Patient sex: M
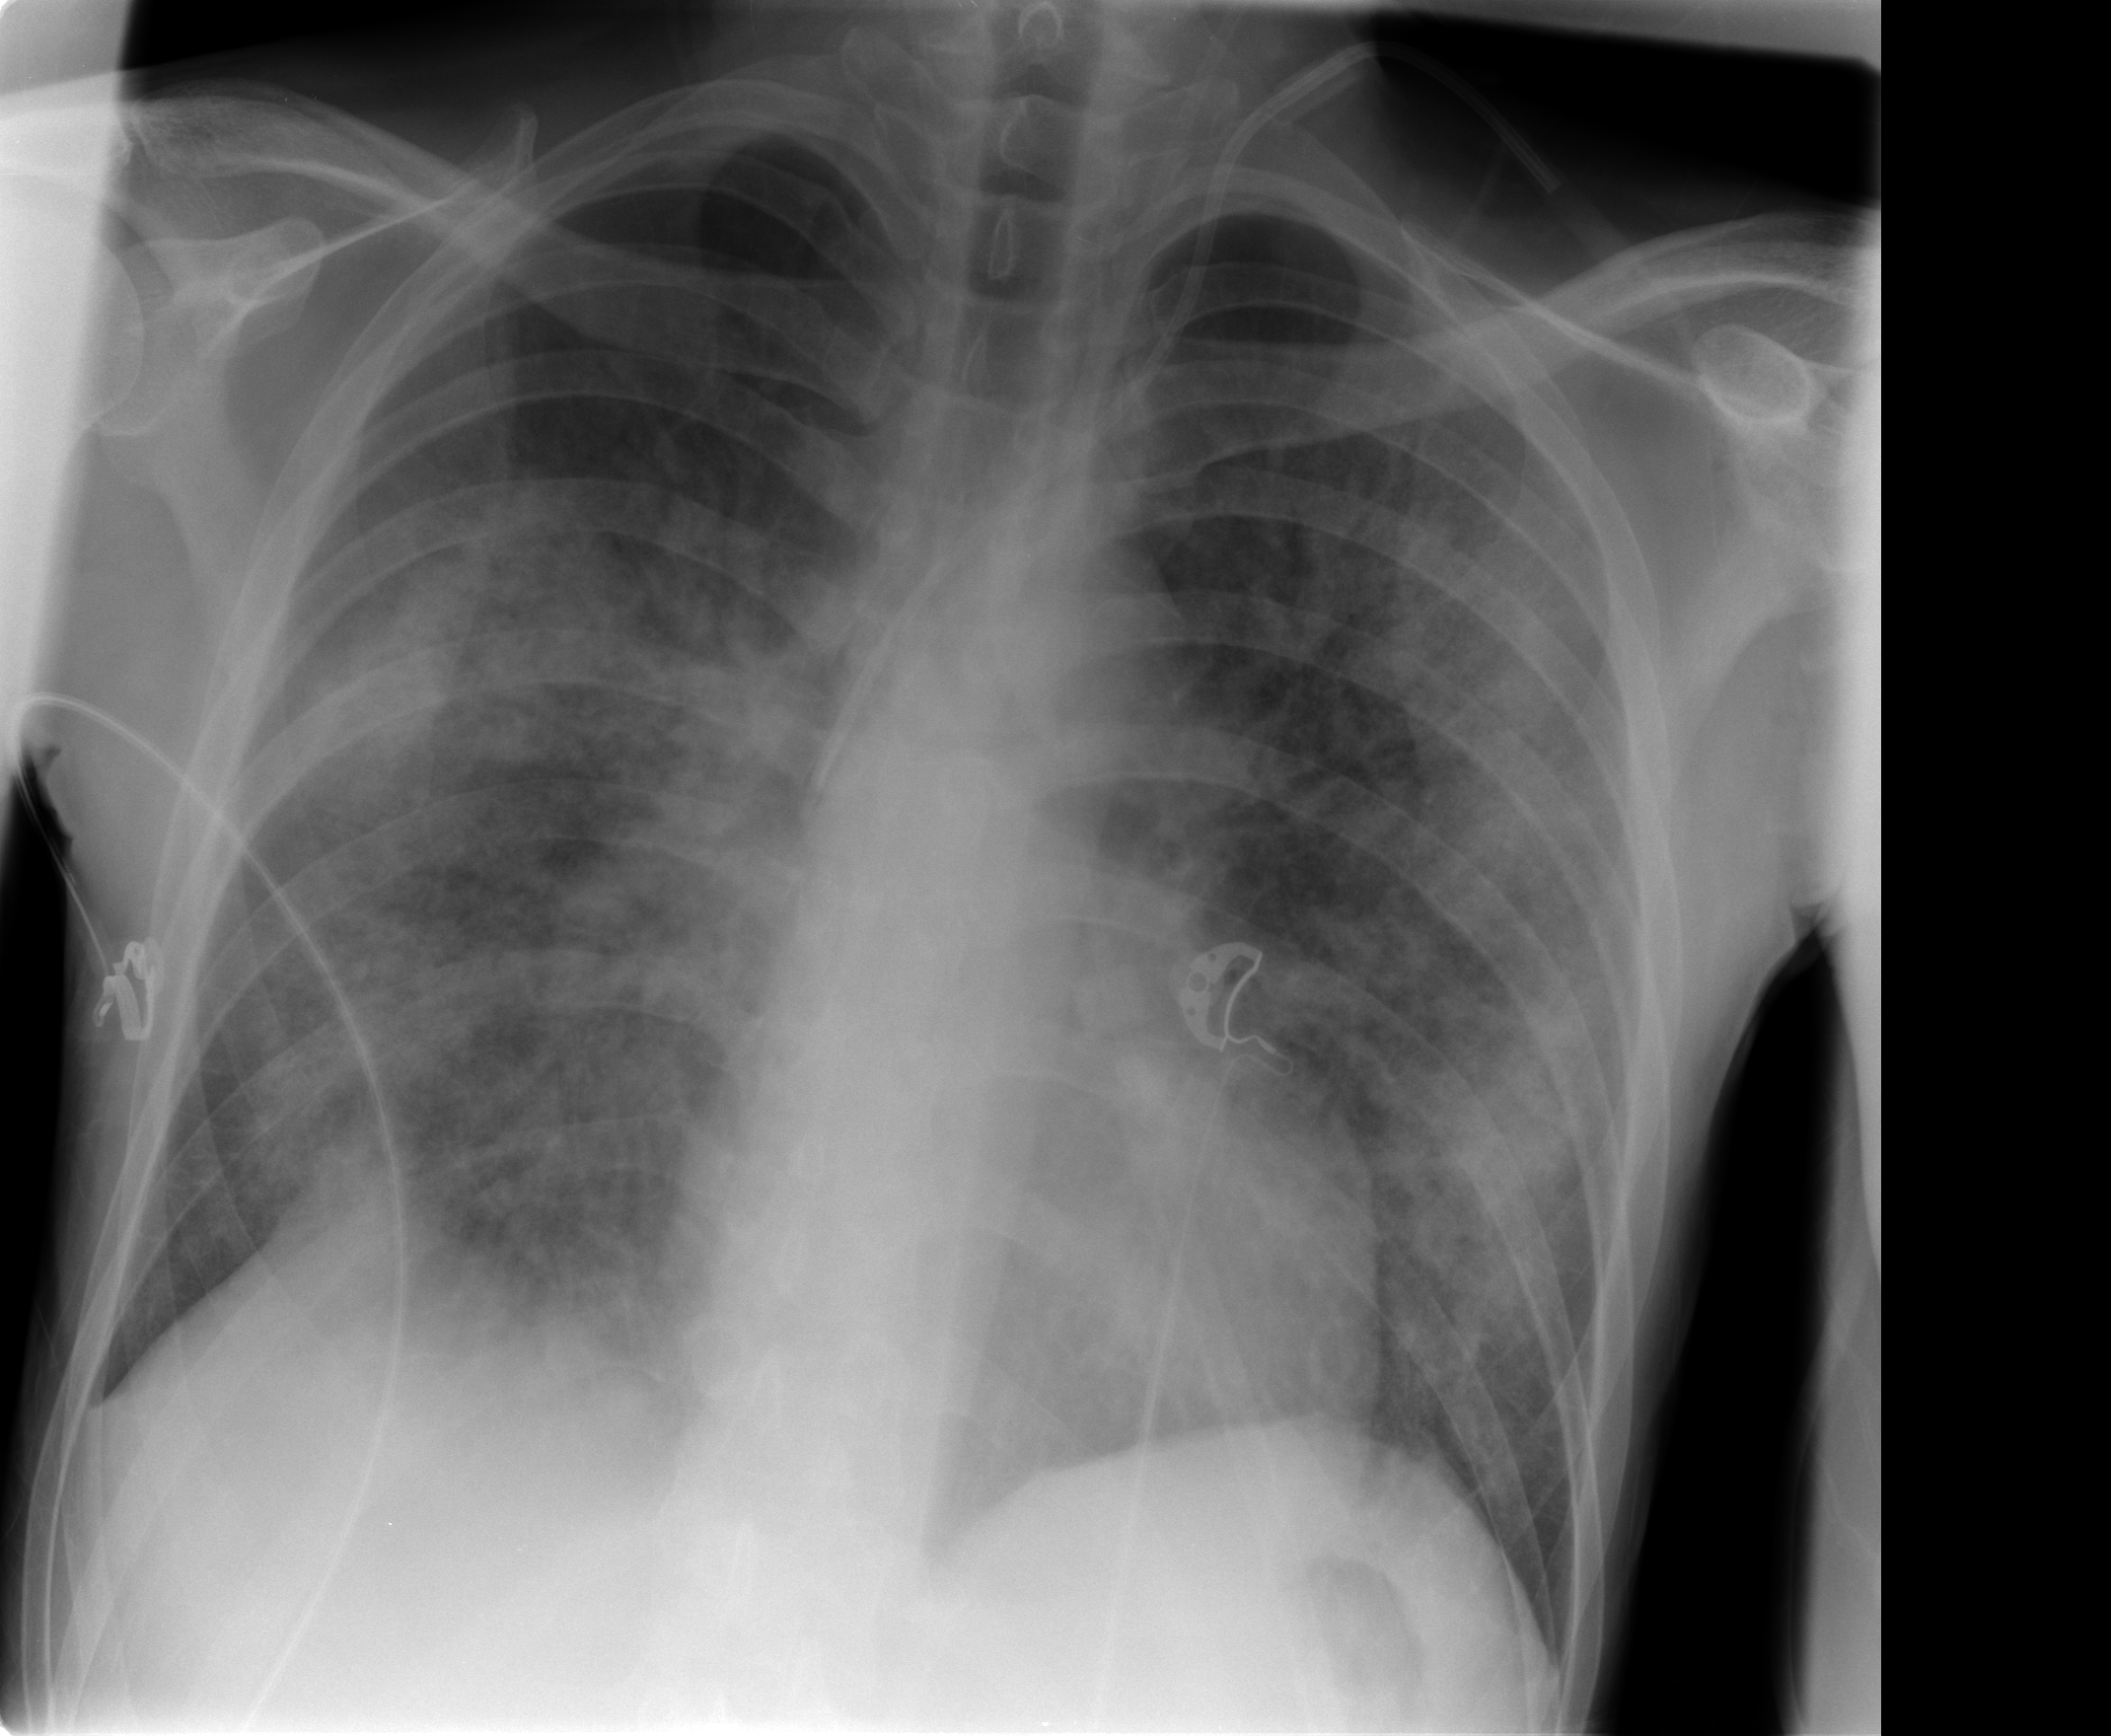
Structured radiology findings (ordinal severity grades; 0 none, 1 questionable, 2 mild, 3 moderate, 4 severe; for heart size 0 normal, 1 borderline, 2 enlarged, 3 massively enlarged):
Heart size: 0
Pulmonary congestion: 0
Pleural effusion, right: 0
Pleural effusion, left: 0
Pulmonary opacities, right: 3
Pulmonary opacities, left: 3
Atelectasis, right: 3
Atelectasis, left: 2